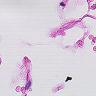
Metastatic tissue present: no